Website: bh-photo
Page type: cart
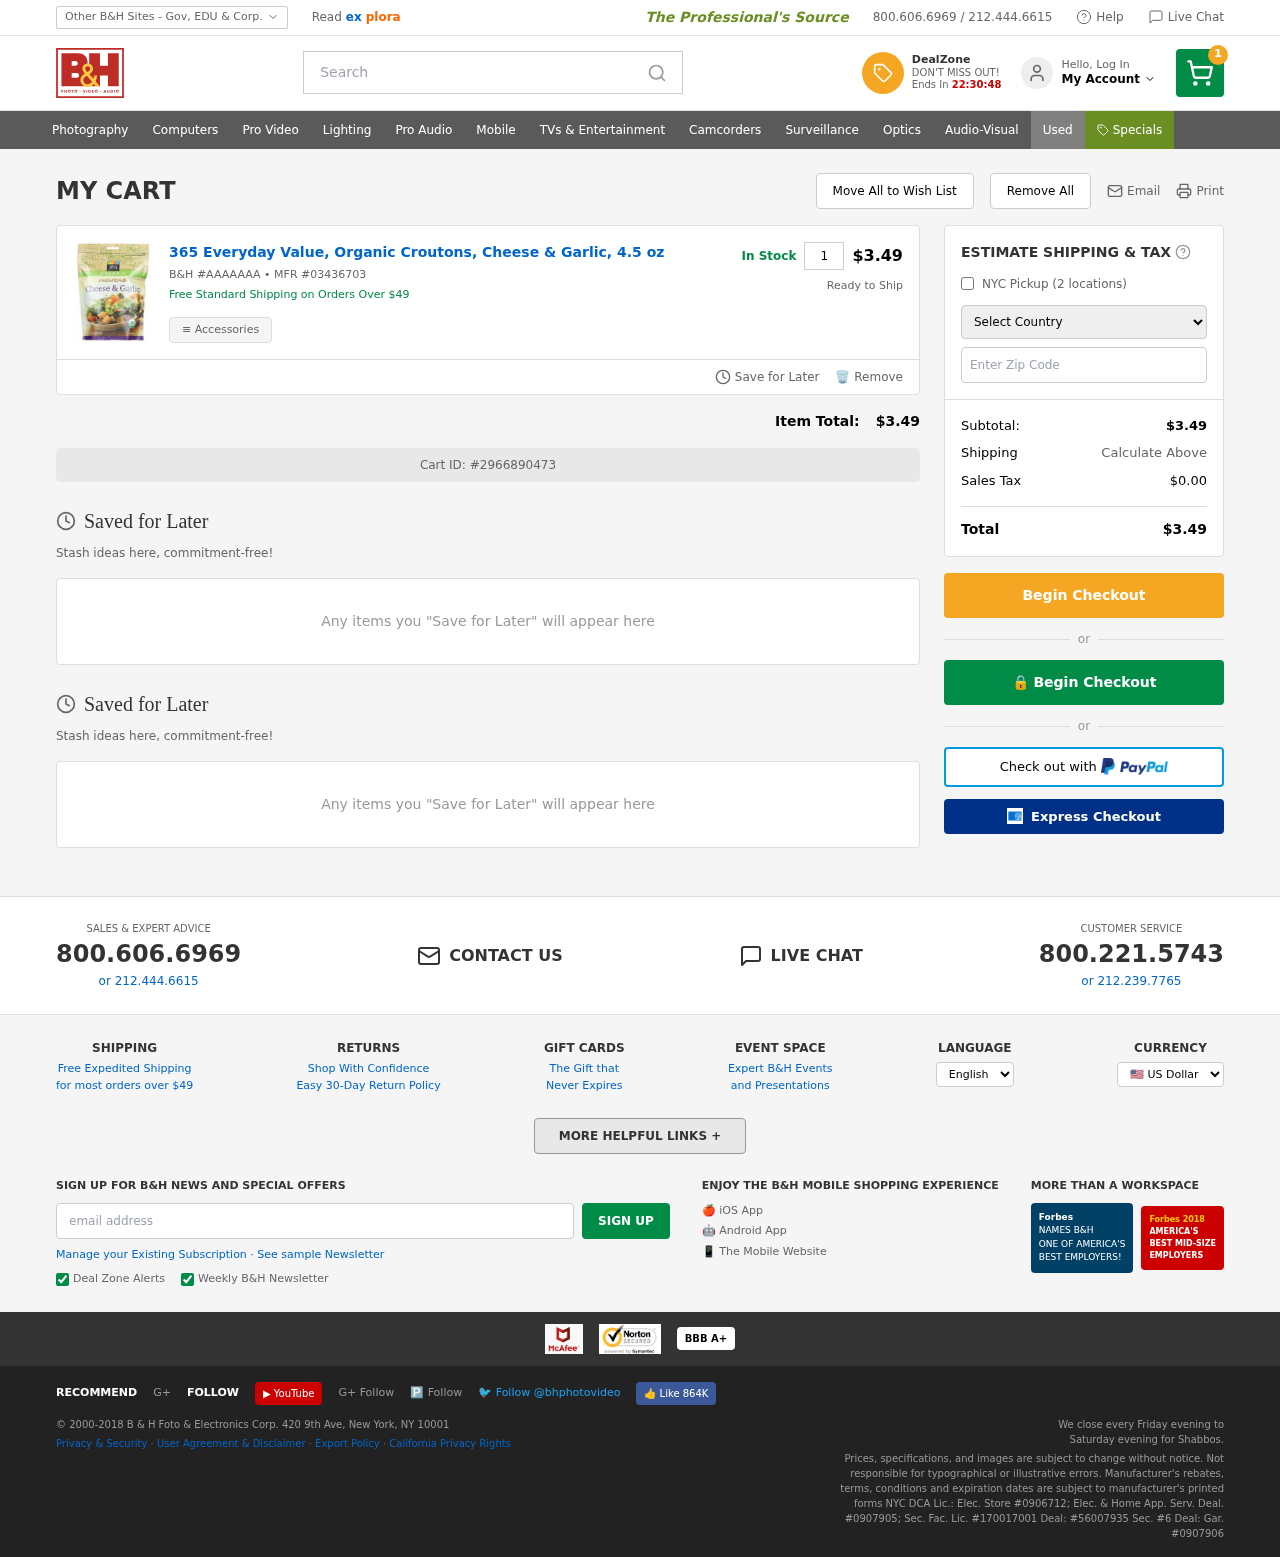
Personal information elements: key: PII_COUNTRY
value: United States
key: PII_EMAIL
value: natalie_fox@yahoo.com
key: PII_POSTCODE
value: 60537
Product elements: key: PRODUCT1_NAME
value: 365 Everyday Value, Organic Croutons, Cheese & Garlic, 4.5 oz
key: PRODUCT1_QUANTITY
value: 1
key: PRODUCT1_SKU
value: AAAAAAA
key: PRODUCT1_MFR
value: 03436703
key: PRODUCT1_SUBTOTAL
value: $3.49
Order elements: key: ORDER_NUM_ITEMS
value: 1
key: ORDER_SUBTOTAL
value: $3.49
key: ORDER_ID
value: #2966890473
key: ORDER_TAX
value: $0.00
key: ORDER_TOTAL
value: $3.49
Search elements: key: HEADER_SEARCH
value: Search